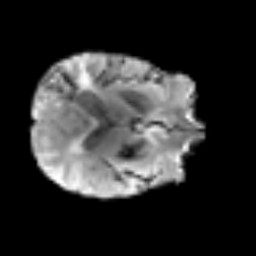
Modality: T2w
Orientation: axial
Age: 53
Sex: male
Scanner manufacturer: siemens
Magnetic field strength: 3 T
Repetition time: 3.2 s
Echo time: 0.081 s